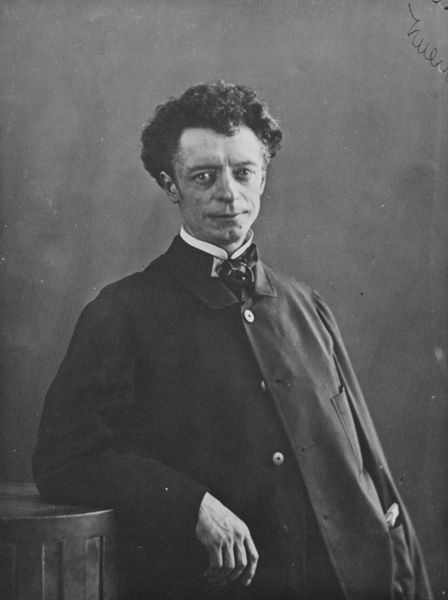
Titel: François-Louis Lesueur (1820-1876)
Künstler: Gaspard-Félix Tournachon
Schlagwörter: hand, mann, weiß, finger, grau, mund, nase, schwarz, stirn, stuhl, tisch, blick, anzug, hemd, jacke, arm, augen, kragen, mensch, herr, portrait, porträt, haare, mantel, kinn, lippen, locken, ohren, schrift, wangen, hands, white, black, collar, face, formal, grey, hair, nose, old, wall, ernst, knöpfe, fliege, foto, fotografie, man, aufgestützt, ear, eyes, suit, black and white, frame, fotographie, shadow, chin, coat, mouth, buttons, cravat, curls, jacket, smile, leaning, photo, tie, tonne, schwaz, clothes, ears, pocket, harre, pale, still, cabinet, bow, fluted, photograph, photography, button, thin, barrel, furniture, strange, overcoat, phot, curly hair, curly, lapels, elbow, film, 1800s, distressed, weird, type, dimple, high collar, dark background, stud, lectern, unbuttoned, pocks, curley, huen, portatt